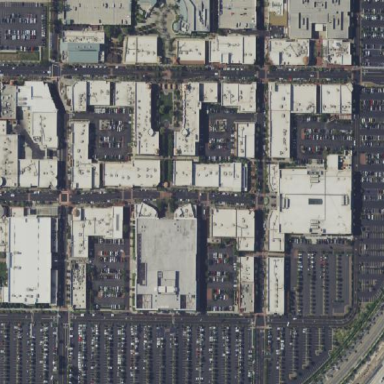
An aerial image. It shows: Retail area that is mall.